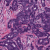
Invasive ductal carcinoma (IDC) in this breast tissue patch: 1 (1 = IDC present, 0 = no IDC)